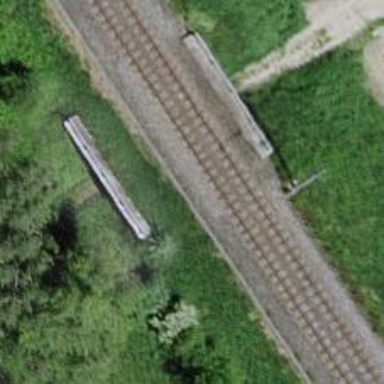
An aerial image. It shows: Bridge with electrified rail tracks and contact line.